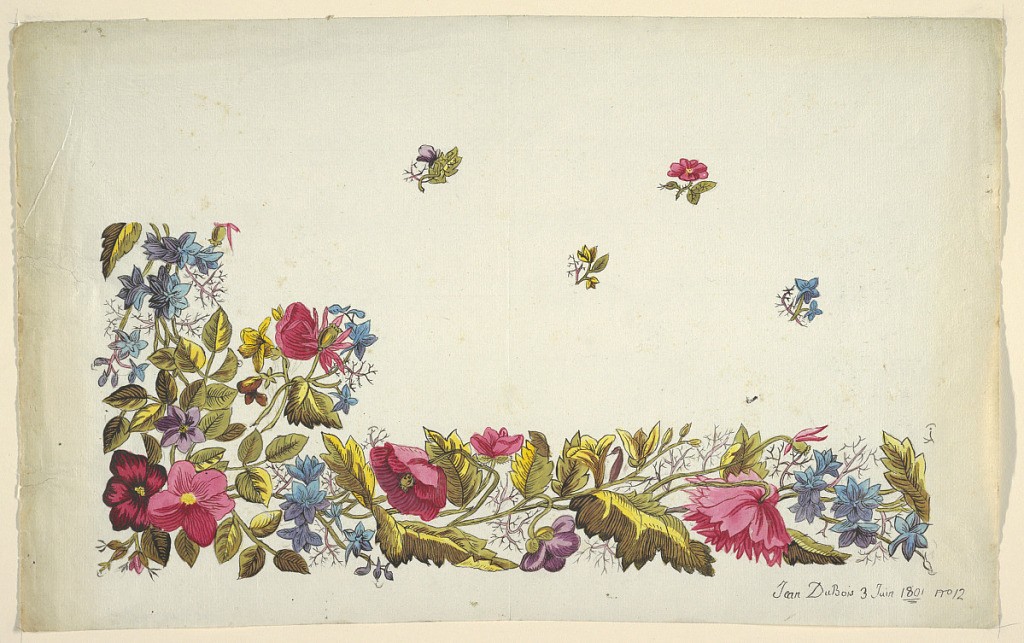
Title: Floral design for printed textiles
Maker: Louis-Albert DuBois, Swiss, 1752–1818
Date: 1800–1818
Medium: Brush and gouache, graphite on pale green wove paper
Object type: Drawing
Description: Floral border design, multi-colored flowers, scattered buds on field above. On white ground.